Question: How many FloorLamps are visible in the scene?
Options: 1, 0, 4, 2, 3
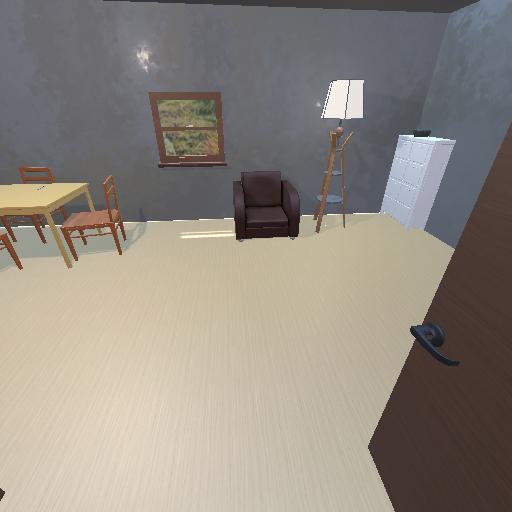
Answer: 1